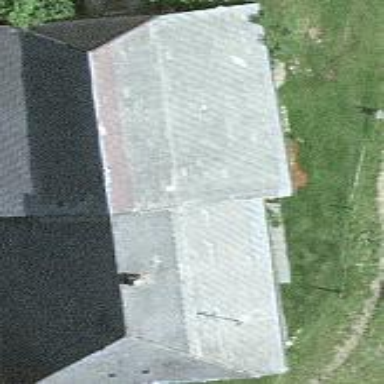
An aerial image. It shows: Farm building.